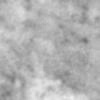
Label: no_change